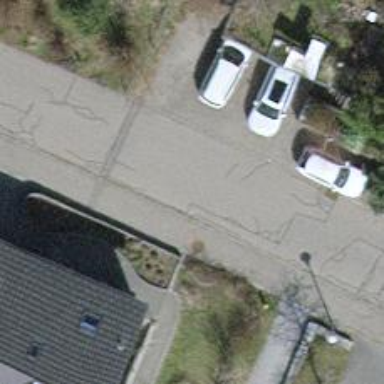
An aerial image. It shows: Post box.